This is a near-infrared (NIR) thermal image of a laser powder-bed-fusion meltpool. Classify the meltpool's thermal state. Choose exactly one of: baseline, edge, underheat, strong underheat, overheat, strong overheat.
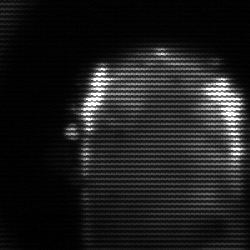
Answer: baseline